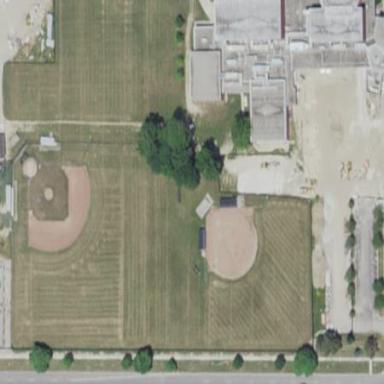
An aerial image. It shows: Baseball pitch for leisure land activities.